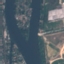
Label: River